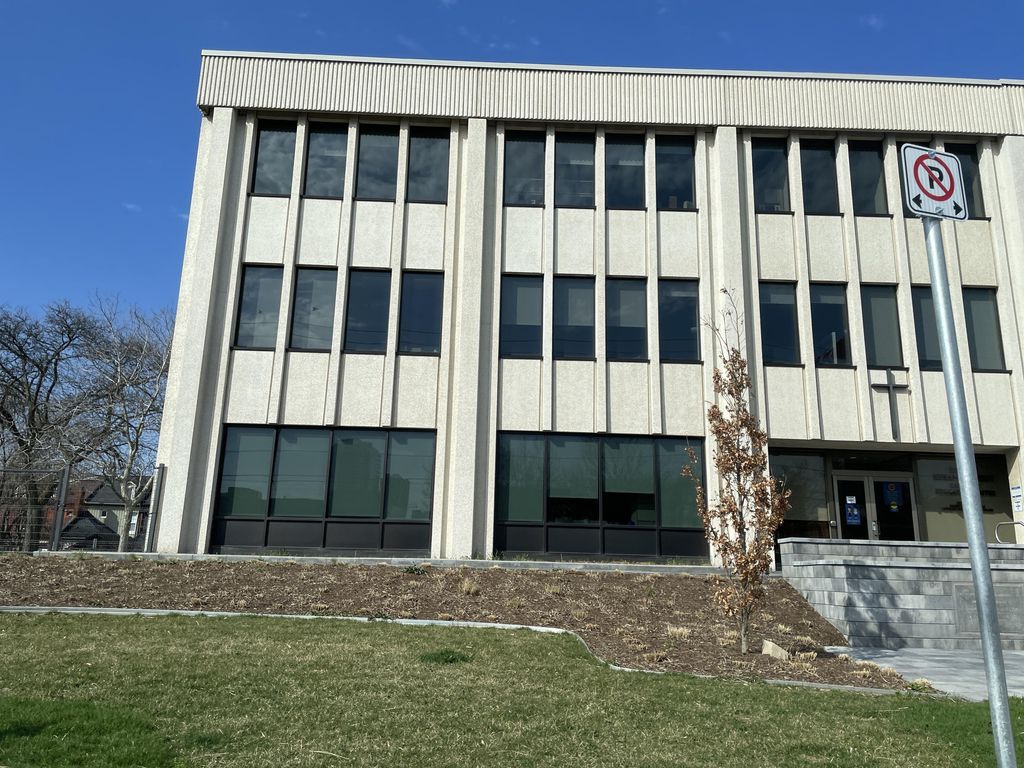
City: hamilton